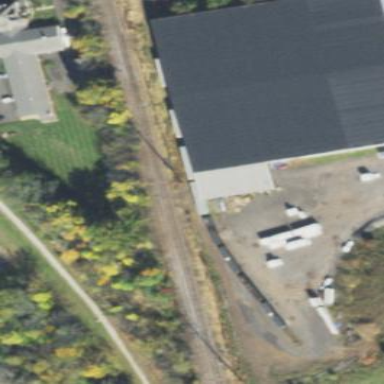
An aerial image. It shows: Warehouse.